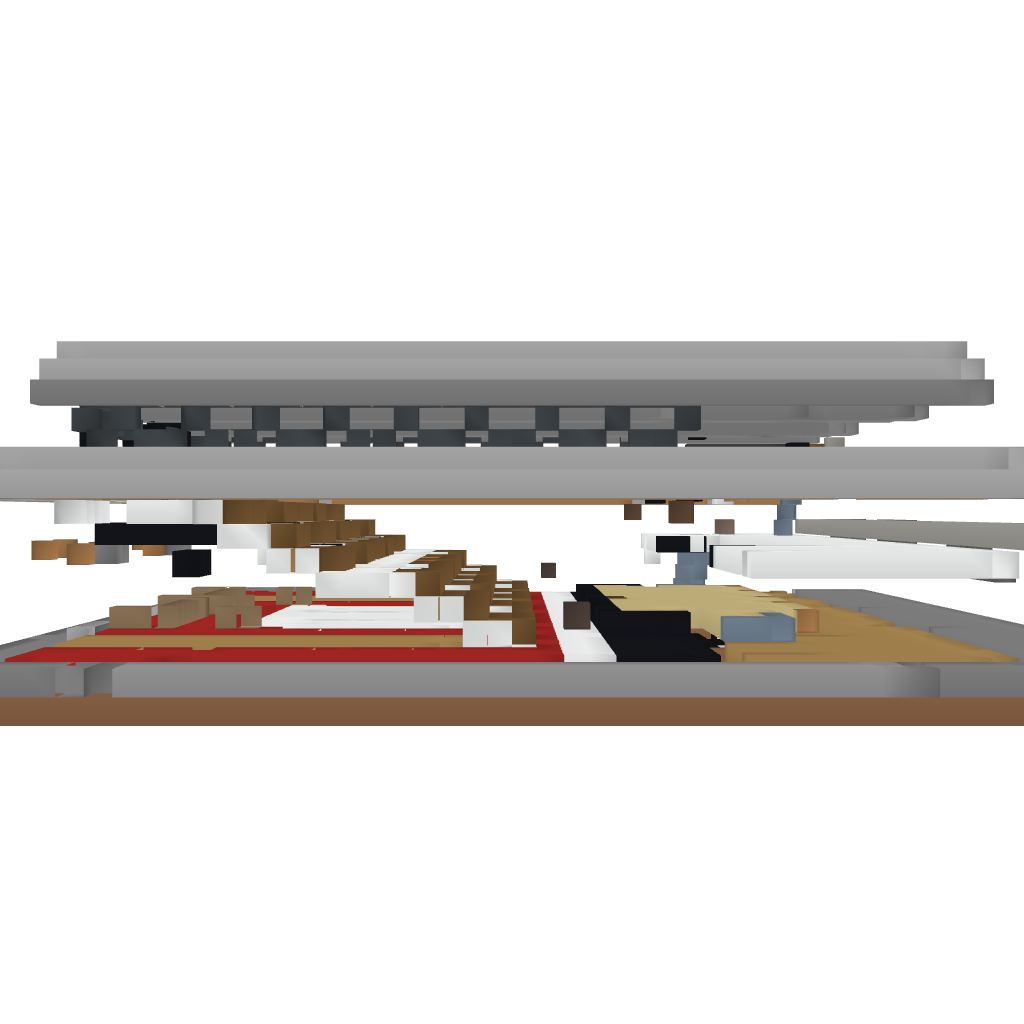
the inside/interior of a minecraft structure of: theater